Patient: sex M, age 32
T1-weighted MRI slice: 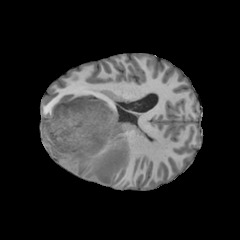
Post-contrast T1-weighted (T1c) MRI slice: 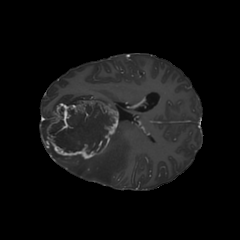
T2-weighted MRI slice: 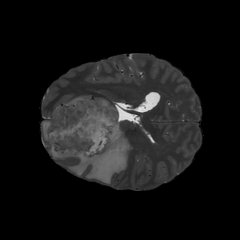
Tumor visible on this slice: yes
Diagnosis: Glioblastoma, IDH-wildtype
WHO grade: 4